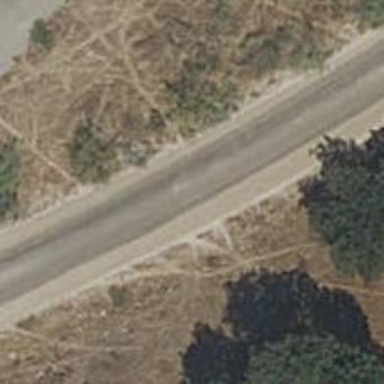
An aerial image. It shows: Dirt track road.